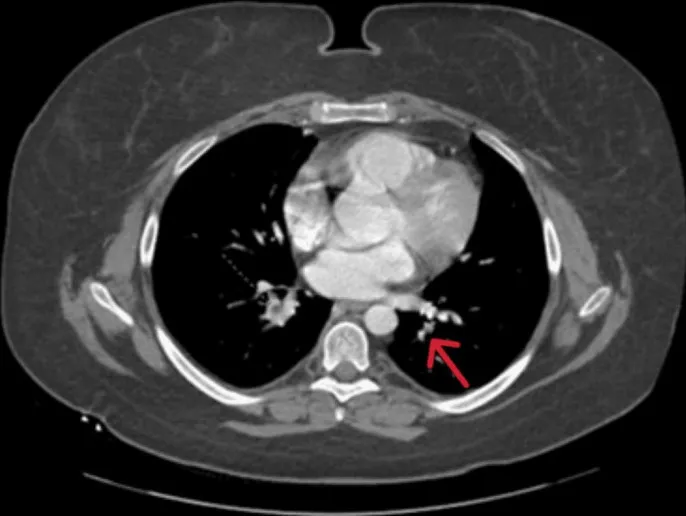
CT scan of the chest (axial view) with contrast showing the left pulmonary embolism (red arrow).
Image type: radiology (ct)